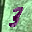
Label: 3